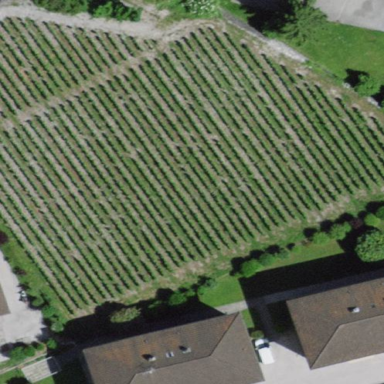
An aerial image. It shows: Vineyard where grapes are grown.